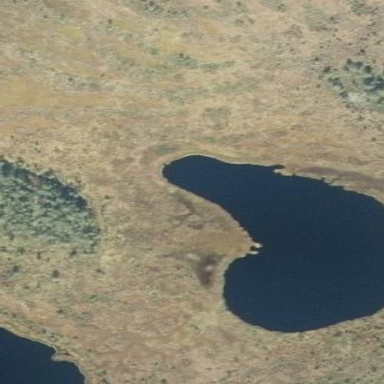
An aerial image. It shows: Serene lake surrounded by nature.